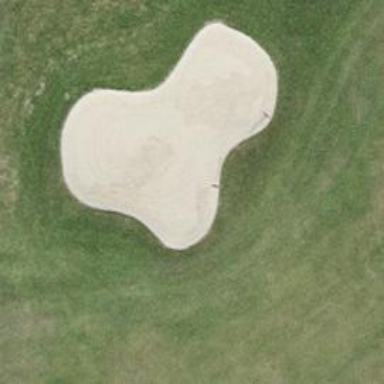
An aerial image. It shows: Golf bunker filled with natural sand.